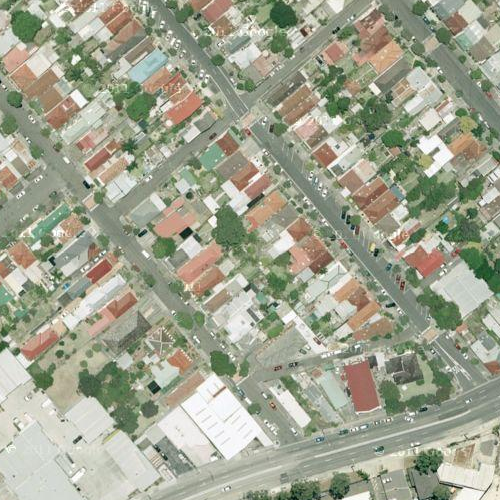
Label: sydney